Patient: sex M, age 34
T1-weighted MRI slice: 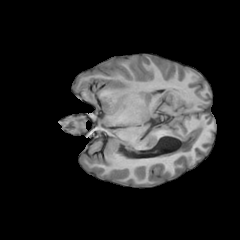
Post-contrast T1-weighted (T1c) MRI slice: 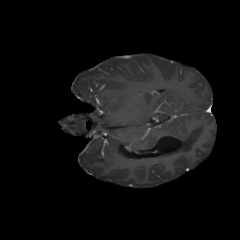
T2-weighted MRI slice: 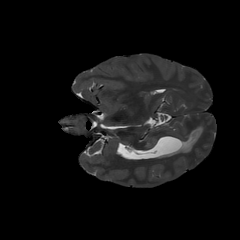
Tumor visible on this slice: no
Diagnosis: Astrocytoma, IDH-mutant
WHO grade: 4